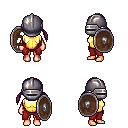
a pixel art fantasy rpg character, female body template, human, light skin, gold chest armor, red pants, white blonde twin-tailed hairstyle, metal helm, bracelets, shield, four views (front, back, left, right), 2x2 character sprite sheet, small pixel art, hard edges, no anti-aliasing